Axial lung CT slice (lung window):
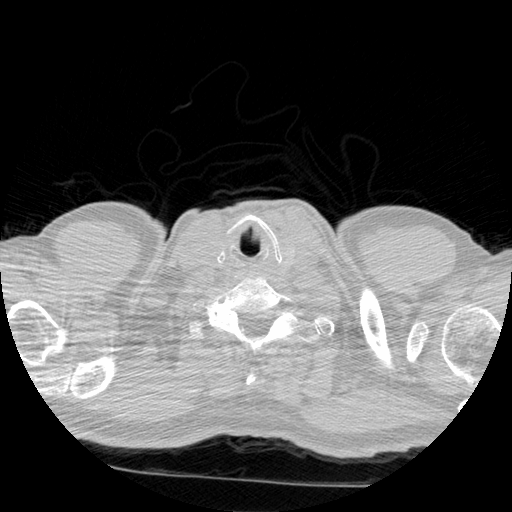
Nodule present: no